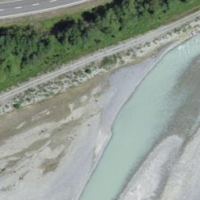
EUNIS habitat code: 47
Species observed at this site:
Eurydema dominulus